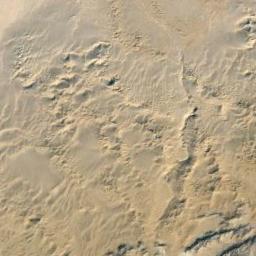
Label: desert